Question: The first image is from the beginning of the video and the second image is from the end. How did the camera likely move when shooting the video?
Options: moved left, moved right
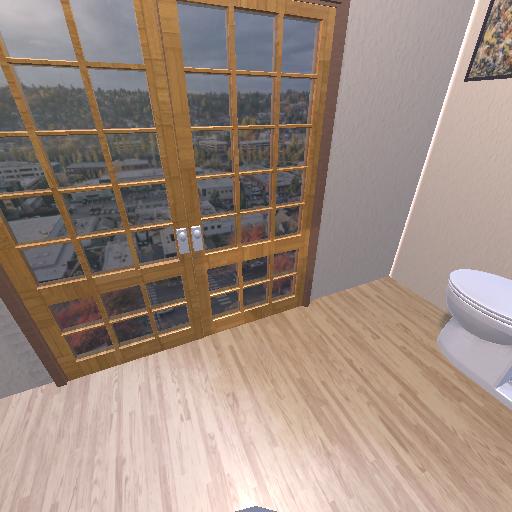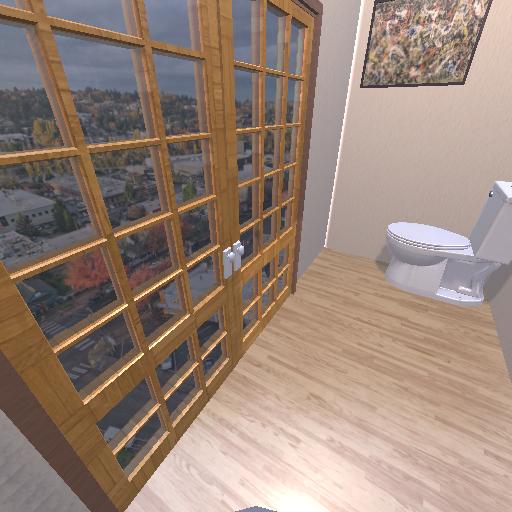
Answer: moved left